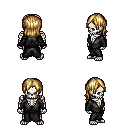
a pixel art fantasy rpg character, male body template, skeleton, gray robe, magenta pants, blonde long bangs hairstyle, four views (front, back, left, right), 2x2 character sprite sheet, small pixel art, hard edges, no anti-aliasing